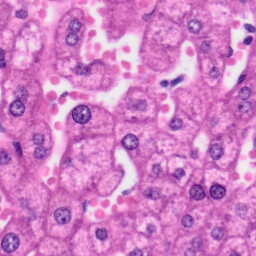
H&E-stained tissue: Liver